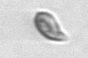
Label: Cryptophyta